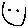
Label: smiley face